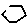
Label: hexagon